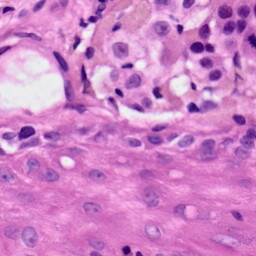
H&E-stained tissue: Skin